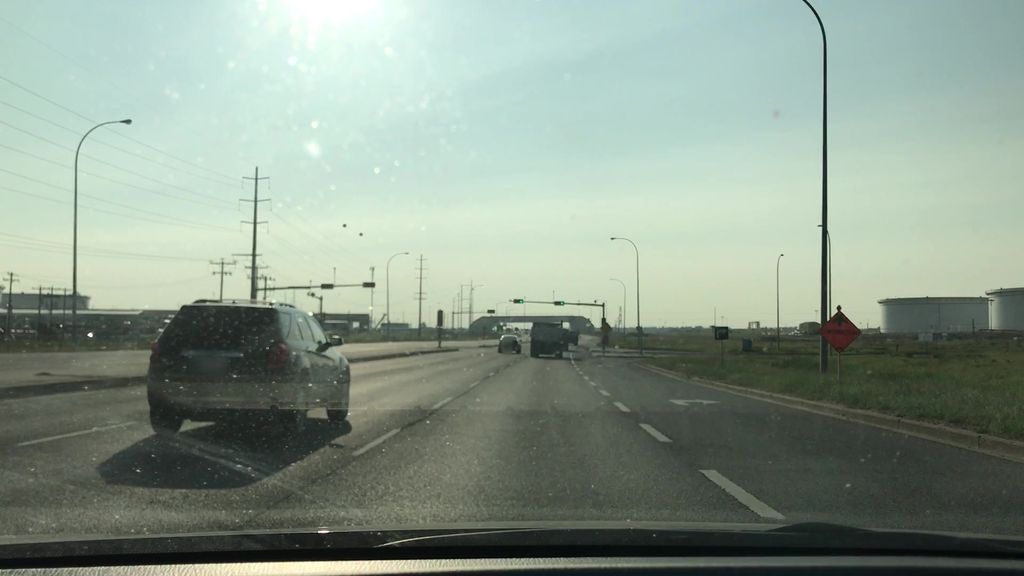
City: edmonton